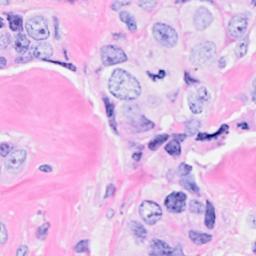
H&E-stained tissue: Breast